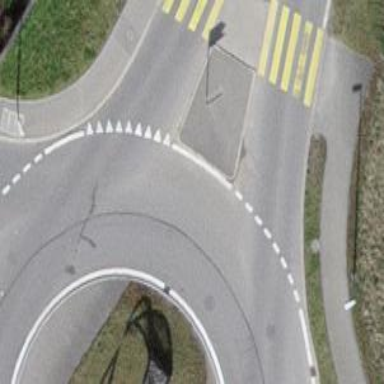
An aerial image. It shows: Road with "give way" sign.